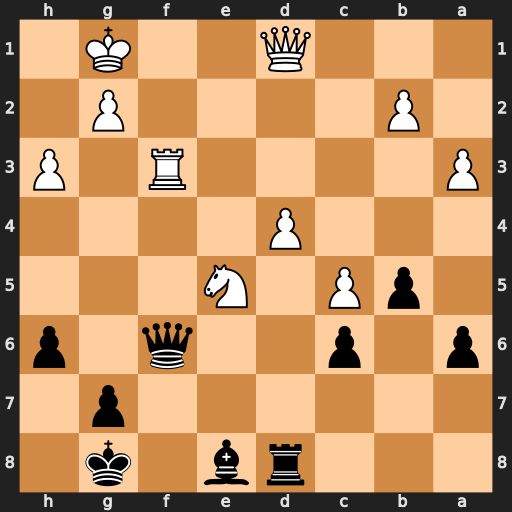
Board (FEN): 3rb1k1/6p1/p1p2q1p/1pP1N3/3P4/P4R1P/1P4P1/3Q2K1
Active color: b
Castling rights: -
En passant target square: -
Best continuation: Qxe5 Qb3+ Qd5